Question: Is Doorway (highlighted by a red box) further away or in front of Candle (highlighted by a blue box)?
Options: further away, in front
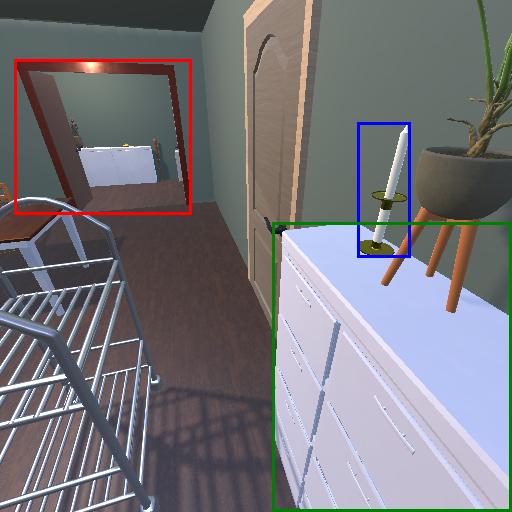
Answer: further away